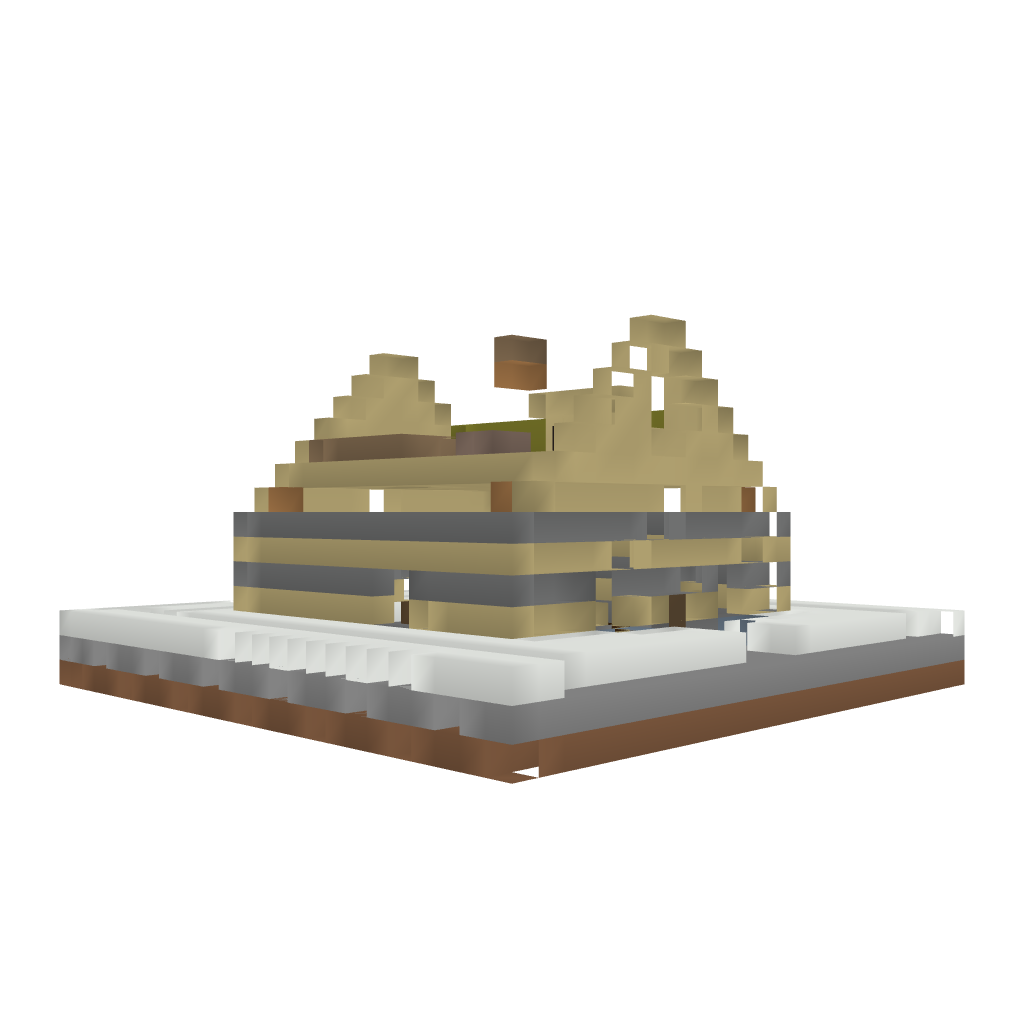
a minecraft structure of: Grand Victoria Wooden House